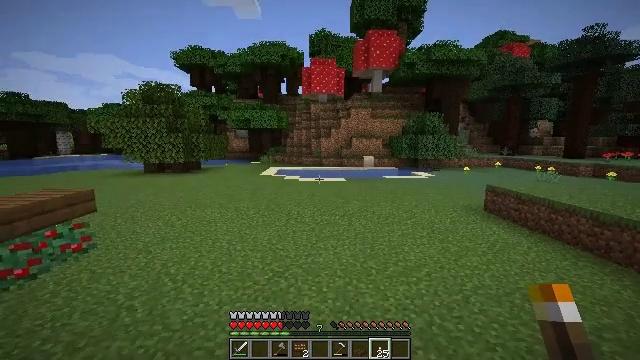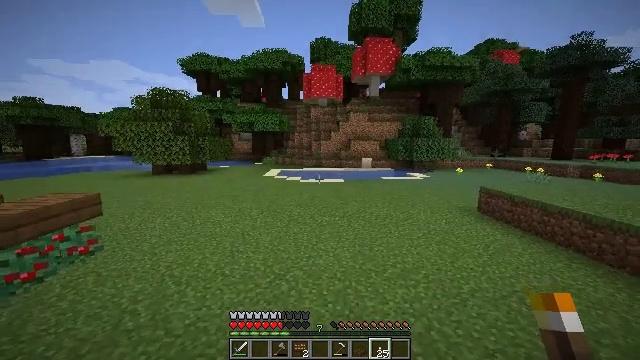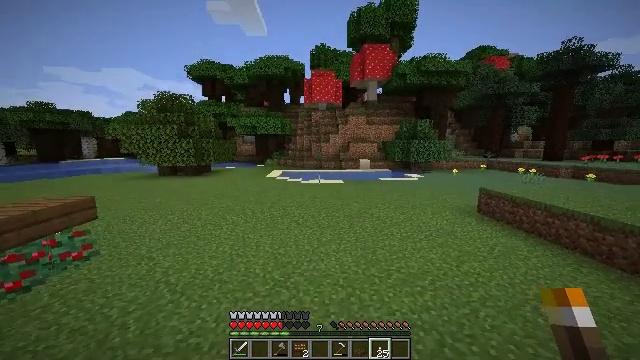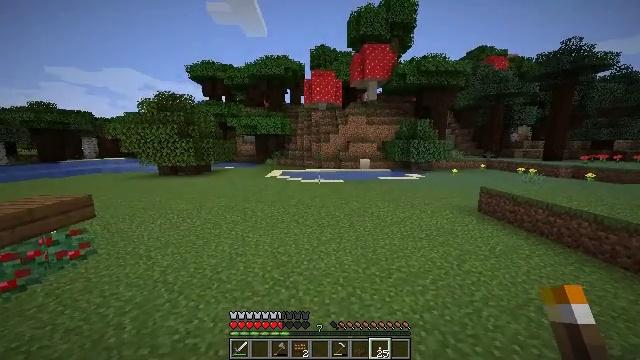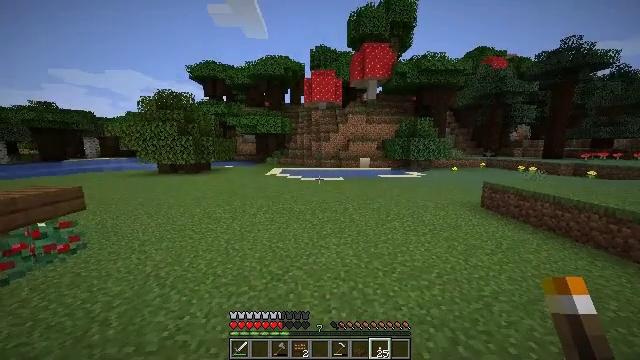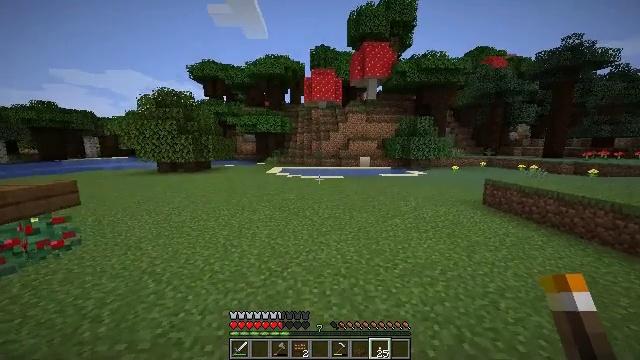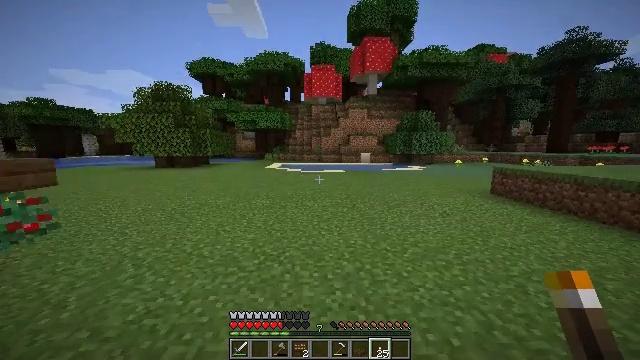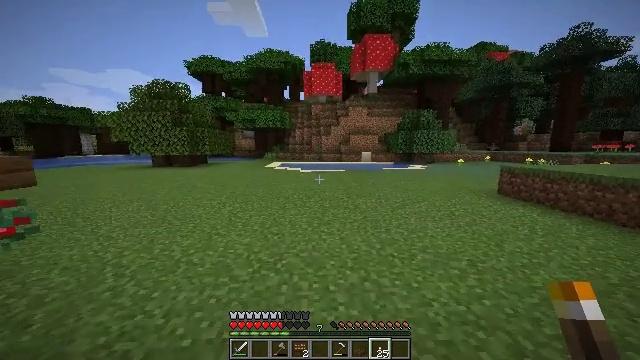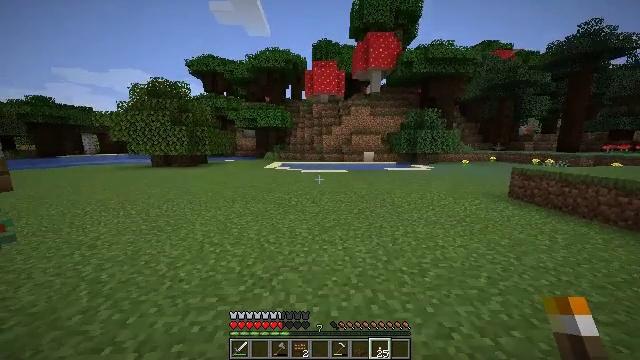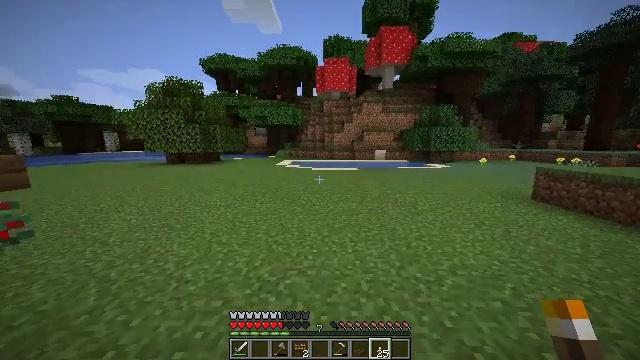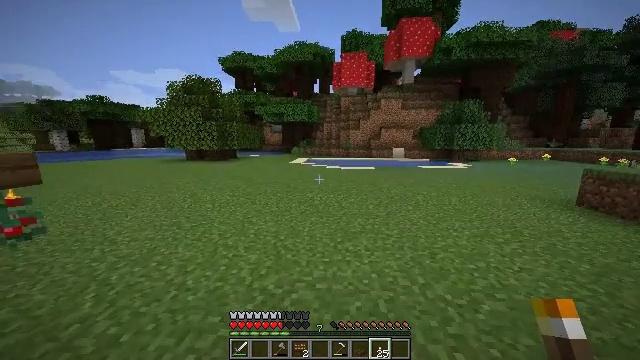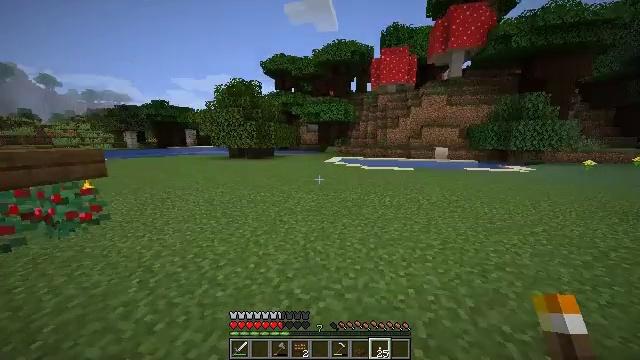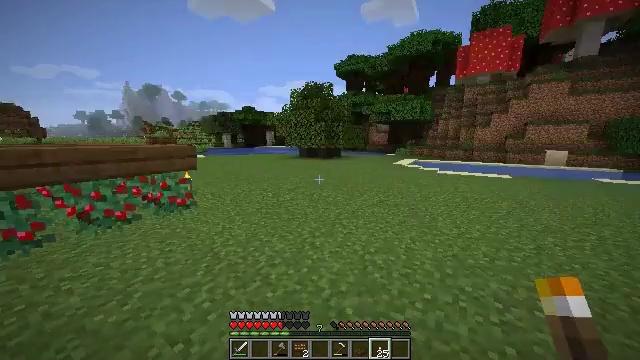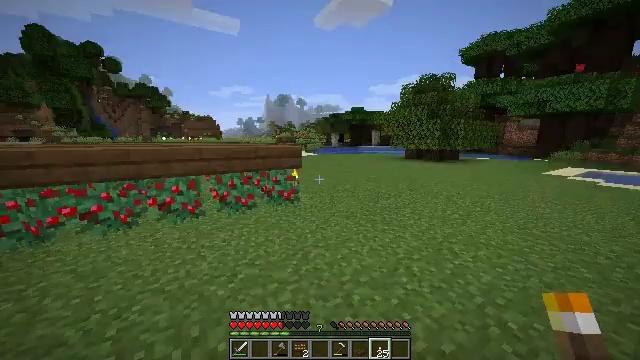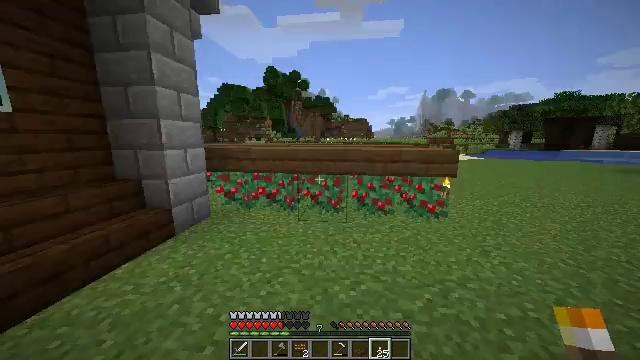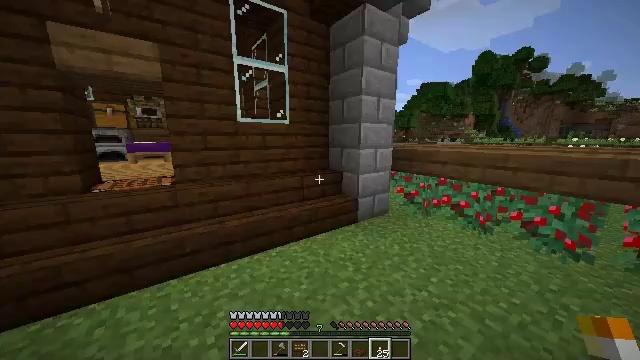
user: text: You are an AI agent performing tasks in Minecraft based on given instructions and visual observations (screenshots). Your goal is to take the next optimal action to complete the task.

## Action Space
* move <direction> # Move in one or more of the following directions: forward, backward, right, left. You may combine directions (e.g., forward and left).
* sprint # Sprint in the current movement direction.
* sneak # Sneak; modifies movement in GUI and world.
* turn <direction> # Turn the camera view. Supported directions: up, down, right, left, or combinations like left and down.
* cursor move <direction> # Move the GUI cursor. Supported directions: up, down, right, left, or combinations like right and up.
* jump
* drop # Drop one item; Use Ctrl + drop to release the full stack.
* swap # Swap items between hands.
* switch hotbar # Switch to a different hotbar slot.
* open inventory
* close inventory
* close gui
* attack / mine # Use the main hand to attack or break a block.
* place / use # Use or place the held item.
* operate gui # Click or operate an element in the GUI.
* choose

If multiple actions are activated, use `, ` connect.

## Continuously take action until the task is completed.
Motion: motion action
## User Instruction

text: Attack the spruce slab to remove it.
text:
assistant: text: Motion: move forward, sprint
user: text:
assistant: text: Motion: move forward, sprint
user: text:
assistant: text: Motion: move forward, sprint
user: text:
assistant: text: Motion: move forward
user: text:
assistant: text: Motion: move forward
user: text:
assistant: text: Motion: move forward
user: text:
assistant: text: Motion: move forward, sprint
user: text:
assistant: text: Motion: move forward, sprint
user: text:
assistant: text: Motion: move forward, sprint, turn left
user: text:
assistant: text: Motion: move forward, turn left
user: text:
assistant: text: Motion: move forward, turn left
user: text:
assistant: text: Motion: move forward, turn left
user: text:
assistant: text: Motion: move forward, turn left
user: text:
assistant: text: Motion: move forward, turn left
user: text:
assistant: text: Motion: move forward, turn left
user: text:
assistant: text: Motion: turn left
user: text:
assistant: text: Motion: no_op
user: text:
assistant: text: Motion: no_op
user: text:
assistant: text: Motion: no_op
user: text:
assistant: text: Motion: no_op
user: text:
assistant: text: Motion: no_op
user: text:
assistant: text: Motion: turn left and up
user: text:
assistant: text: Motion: move forward, turn left and up
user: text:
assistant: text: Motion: move forward, turn left and up
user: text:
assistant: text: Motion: move forward, turn left
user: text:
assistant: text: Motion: move forward, turn up
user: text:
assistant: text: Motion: move forward, turn right and up
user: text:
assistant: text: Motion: move forward, turn up
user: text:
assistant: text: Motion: move forward, turn up
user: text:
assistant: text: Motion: move forward